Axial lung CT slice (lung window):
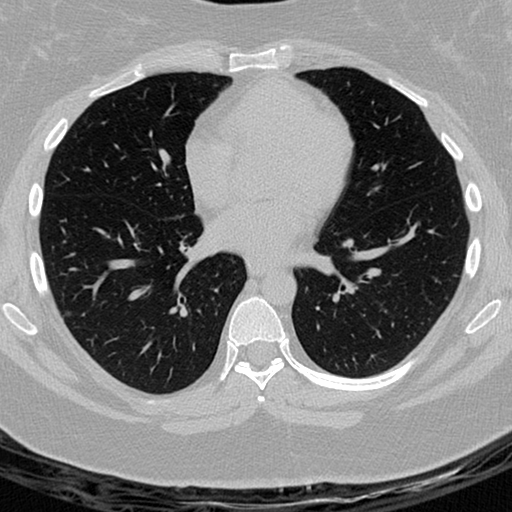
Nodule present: yes
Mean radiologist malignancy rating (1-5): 3.333